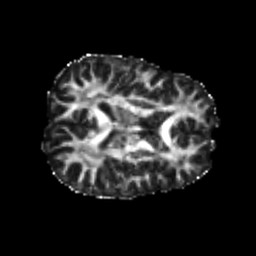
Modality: FA
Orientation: axial
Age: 24
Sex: male
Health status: healthy
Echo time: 0.074 s